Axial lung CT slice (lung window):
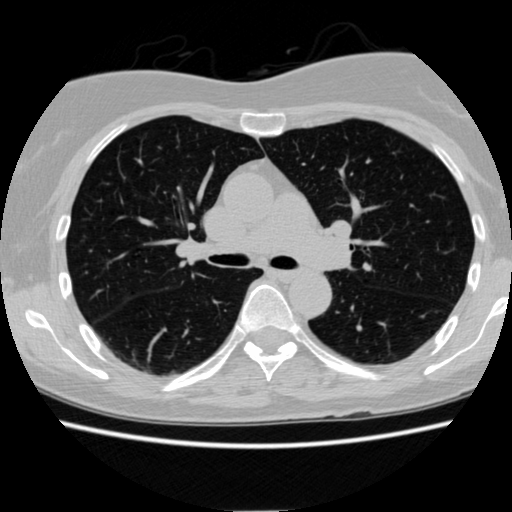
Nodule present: no